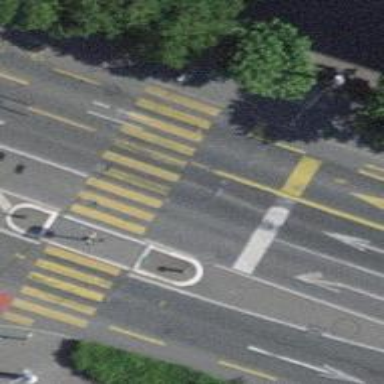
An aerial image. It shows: Tertiary road with asphalt surface. This road has trolley wires running along it. The right sidewalk also has asphalt surface.